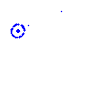
Particle: proton